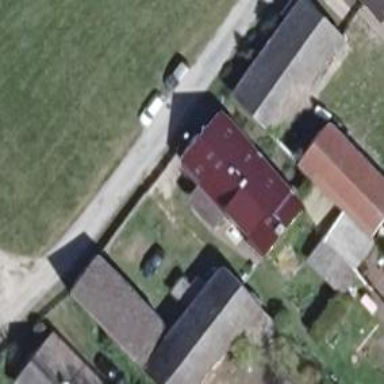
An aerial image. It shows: Building with gabled roof. The roof orientation is along the structure.